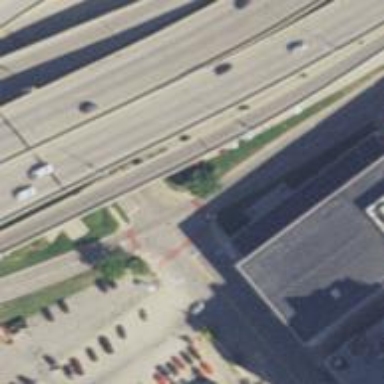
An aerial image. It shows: Marked road crossing with lines.